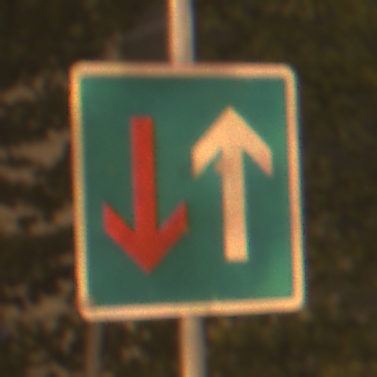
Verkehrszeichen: VorrangVorGegenverkehr
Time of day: Night
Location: Outdoor (Urban)
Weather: Clear
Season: NotSpecified
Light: Artificial